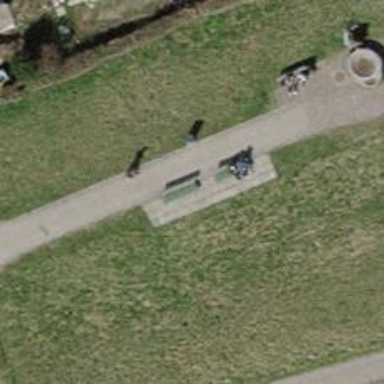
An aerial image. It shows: Bench.